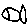
Label: fish